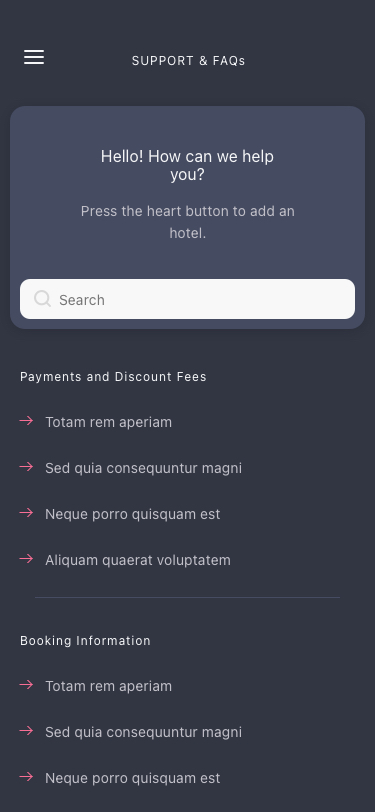
Text in this UI design:
Neque porro quisquam est
Sed quia consequuntur magni
Totam rem aperiam
Booking Information
Aliquam quaerat voluptatem
Neque porro quisquam est
Sed quia consequuntur magni
Totam rem aperiam
Payments and Discount Fees
Search
Press the heart button to add an hotel.
Hello! How can we help you?
SUPPORT & FAQs